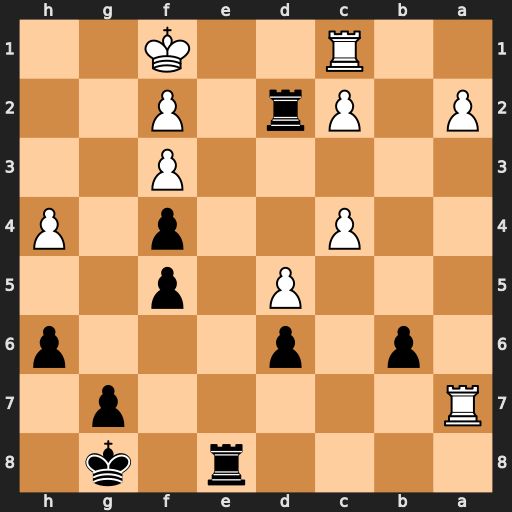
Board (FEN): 4r1k1/R5p1/1p1p3p/3P1p2/2P2p1P/5P2/P1Pr1P2/2R2K2
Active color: b
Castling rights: -
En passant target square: -
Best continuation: Ree2 Kg1 Rxf2